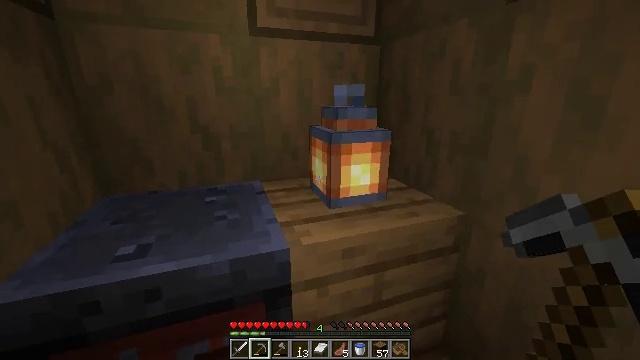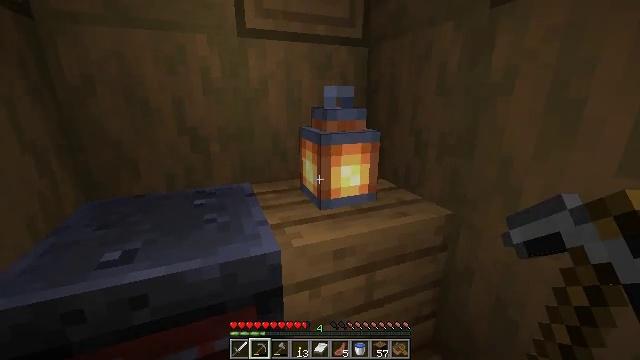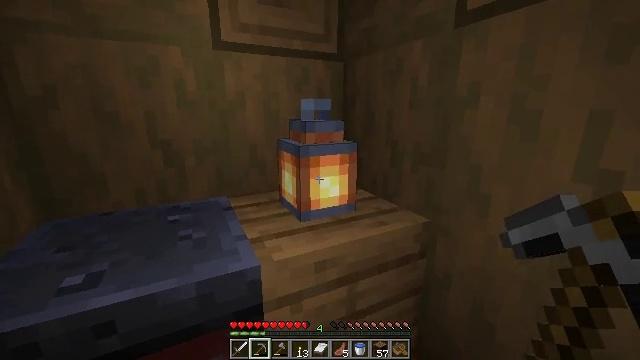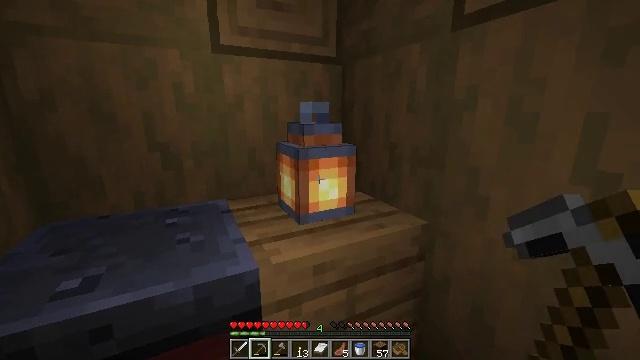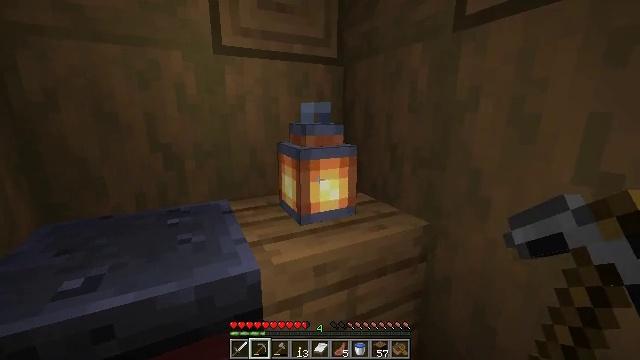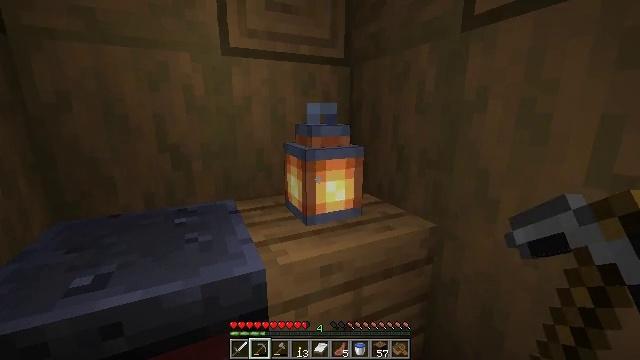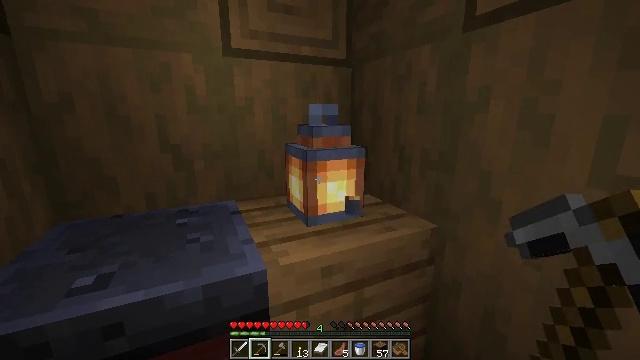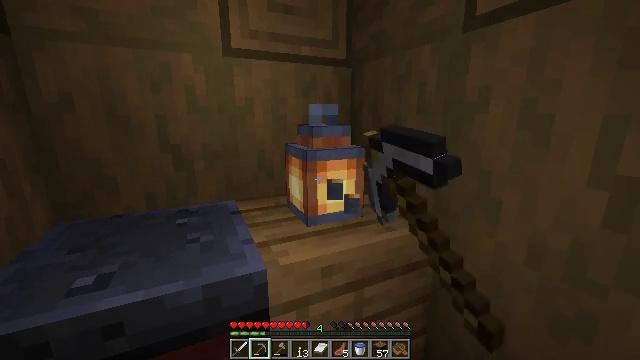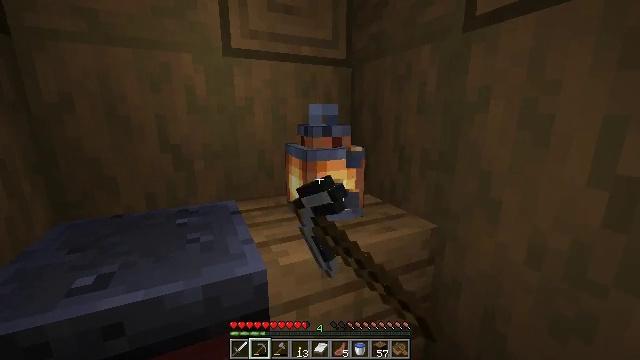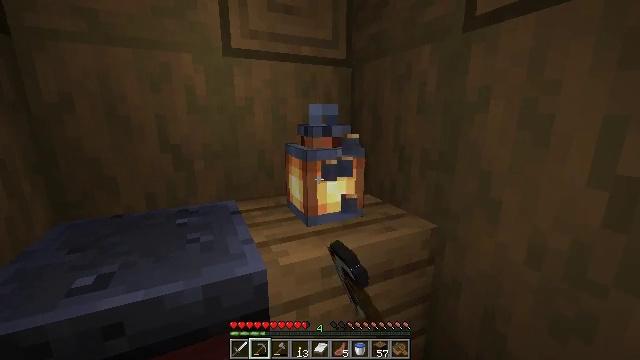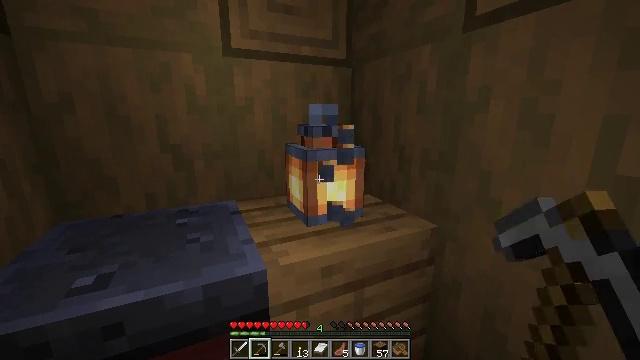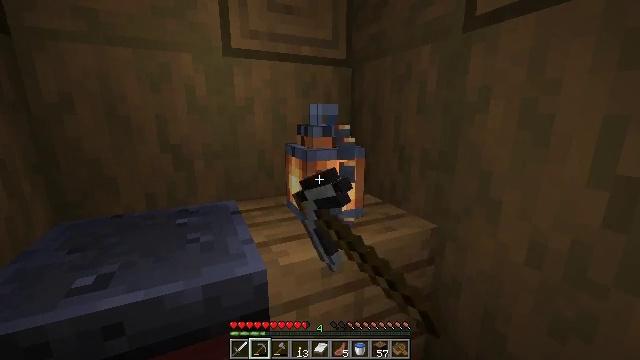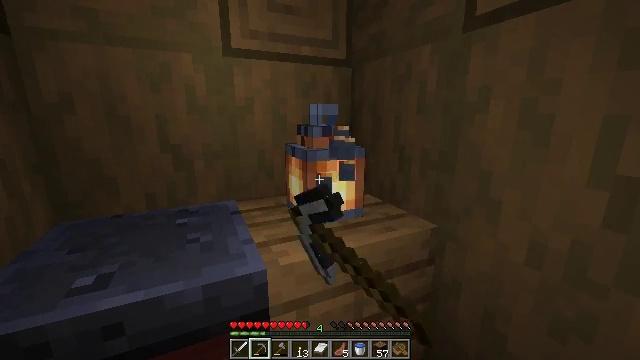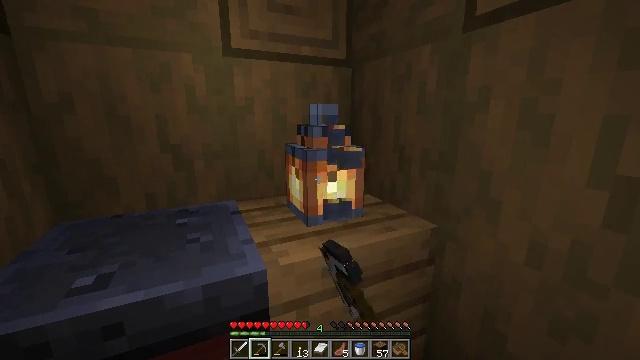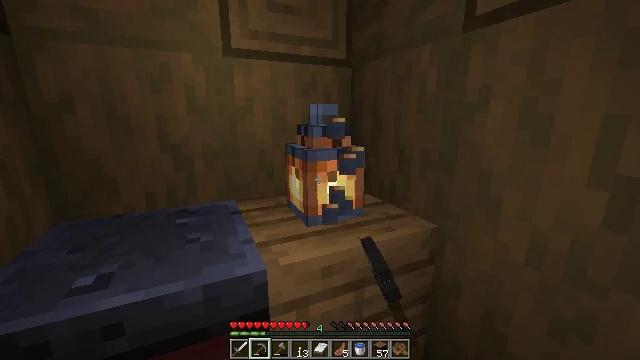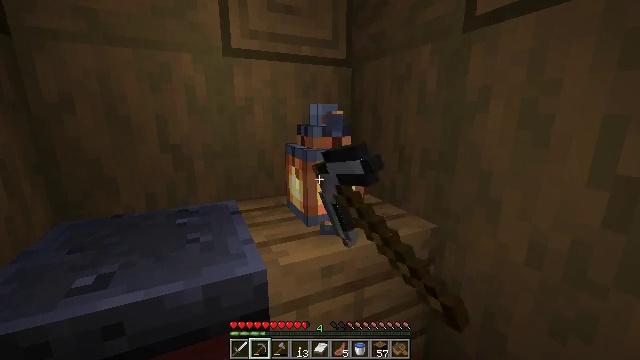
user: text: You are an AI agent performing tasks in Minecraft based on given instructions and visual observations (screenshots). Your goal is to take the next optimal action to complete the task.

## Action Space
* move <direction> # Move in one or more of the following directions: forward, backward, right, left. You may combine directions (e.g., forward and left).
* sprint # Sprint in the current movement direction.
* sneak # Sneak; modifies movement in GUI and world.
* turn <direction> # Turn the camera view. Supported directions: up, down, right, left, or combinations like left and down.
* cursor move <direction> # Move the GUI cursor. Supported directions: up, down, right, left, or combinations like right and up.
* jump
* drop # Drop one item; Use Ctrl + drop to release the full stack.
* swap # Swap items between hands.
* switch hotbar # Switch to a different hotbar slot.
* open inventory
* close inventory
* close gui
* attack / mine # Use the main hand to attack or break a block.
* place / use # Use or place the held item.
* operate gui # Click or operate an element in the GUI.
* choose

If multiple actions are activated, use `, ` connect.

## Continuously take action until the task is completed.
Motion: motion action
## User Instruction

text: Left-click to mine the lantern.
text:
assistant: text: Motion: turn right
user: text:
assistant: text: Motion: turn right and up
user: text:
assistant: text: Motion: no_op
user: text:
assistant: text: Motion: no_op
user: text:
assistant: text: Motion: turn left
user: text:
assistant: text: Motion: attack / mine
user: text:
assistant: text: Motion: attack / mine
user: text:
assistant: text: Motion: attack / mine
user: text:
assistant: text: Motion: attack / mine
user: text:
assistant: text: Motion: attack / mine
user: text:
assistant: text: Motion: attack / mine
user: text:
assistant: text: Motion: attack / mine
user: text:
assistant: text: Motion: attack / mine
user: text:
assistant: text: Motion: attack / mine
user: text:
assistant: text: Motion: attack / mine
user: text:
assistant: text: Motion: attack / mine
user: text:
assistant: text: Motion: attack / mine
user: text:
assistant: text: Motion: attack / mine
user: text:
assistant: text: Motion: attack / mine
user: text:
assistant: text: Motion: attack / mine
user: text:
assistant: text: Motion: attack / mine
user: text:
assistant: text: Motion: attack / mine
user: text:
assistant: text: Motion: attack / mine
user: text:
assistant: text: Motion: attack / mine
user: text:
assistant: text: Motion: attack / mine
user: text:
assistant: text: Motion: attack / mine
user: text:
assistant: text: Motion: attack / mine
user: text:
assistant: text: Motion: attack / mine
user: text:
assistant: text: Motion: attack / mine
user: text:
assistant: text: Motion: attack / mine